Aerial crown-view tile of a tropical tree (Barro Colorado Island, Panama), acquired 20250715:
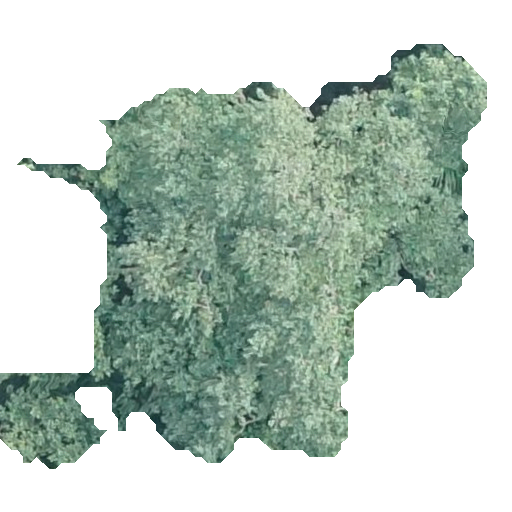
Species: Hieronyma alchorneoides
GBIF accepted scientific name: Hieronyma alchorneoides
Crown area: 181.005 m²